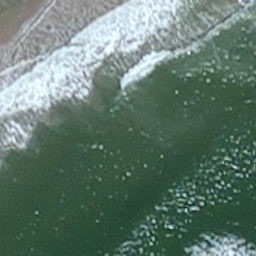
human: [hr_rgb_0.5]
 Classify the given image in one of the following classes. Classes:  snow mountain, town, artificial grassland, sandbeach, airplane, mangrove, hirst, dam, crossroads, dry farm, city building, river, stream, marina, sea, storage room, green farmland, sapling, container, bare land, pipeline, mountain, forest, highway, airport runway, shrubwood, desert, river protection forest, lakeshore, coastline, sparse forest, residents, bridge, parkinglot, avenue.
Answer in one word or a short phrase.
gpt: coastline